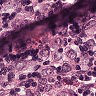
Metastatic tissue present: yes